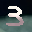
Label: 3